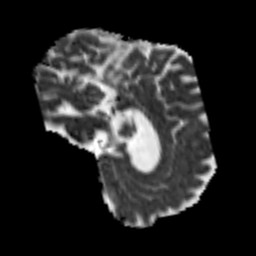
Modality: MD
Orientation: sagittal
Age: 52
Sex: male
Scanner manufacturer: siemens
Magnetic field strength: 3 T
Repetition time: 7.3 s
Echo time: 0.087 s